Interaction volume radius: 5 \u00c5
Interaction volume height: 40 \u00c5
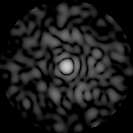
Disorder parameter: 0.8402